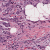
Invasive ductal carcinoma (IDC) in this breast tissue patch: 1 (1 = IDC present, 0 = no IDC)